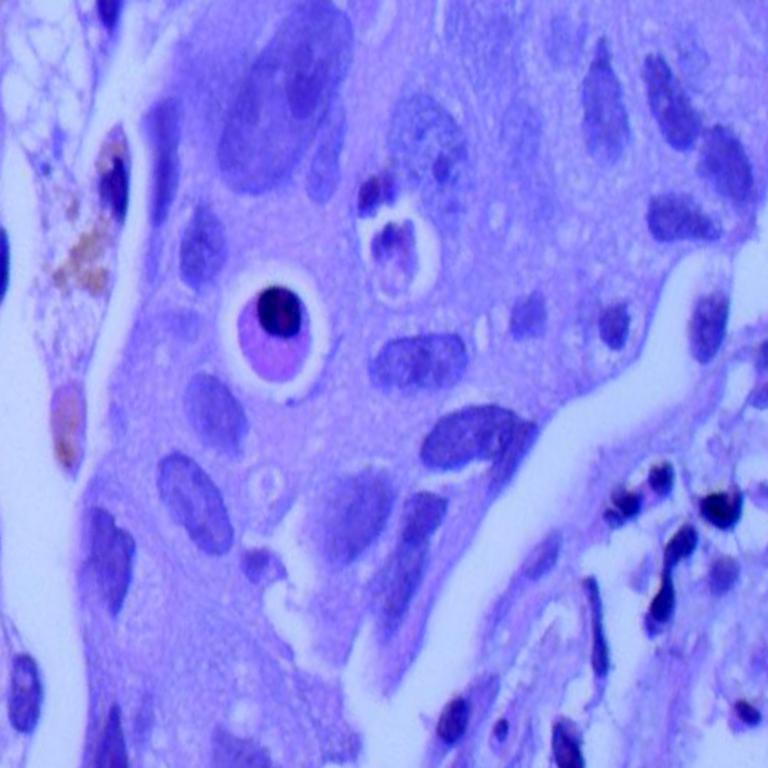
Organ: lung
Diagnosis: adenocarcinomas